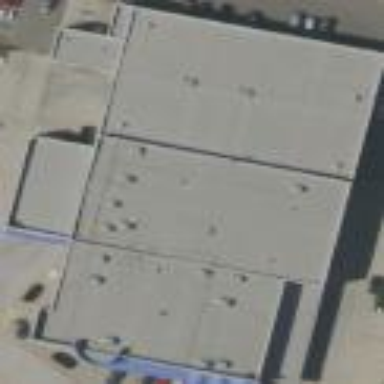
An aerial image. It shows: Building used as car shop.